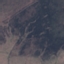
Land use / land cover: HerbaceousVegetation